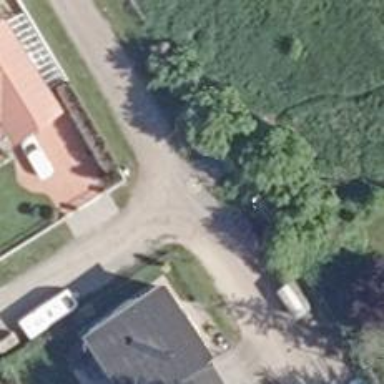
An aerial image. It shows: Gravel residential road.